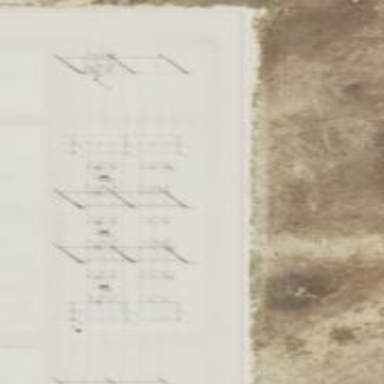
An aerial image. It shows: Switch used for power control.